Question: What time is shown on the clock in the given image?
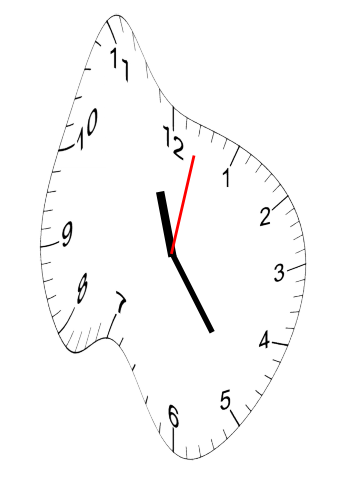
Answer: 11:24:02